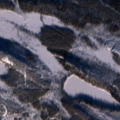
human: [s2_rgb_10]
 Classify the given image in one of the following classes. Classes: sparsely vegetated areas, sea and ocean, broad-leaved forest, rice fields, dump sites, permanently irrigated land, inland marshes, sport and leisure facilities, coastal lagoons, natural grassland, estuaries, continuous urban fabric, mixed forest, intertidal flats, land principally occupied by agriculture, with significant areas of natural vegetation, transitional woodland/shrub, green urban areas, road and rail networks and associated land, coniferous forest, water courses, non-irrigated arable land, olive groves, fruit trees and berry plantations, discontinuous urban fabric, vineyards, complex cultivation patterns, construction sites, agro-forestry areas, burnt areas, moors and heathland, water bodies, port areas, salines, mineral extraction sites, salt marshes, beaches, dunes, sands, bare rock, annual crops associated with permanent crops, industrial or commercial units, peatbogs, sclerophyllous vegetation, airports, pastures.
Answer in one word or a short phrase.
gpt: coniferous forest, transitional woodland/shrub, peatbogs